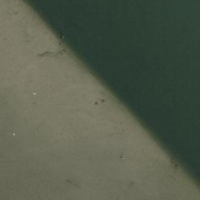
EUNIS habitat code: 15
Species observed at this site:
Anas acuta
Phalacrocorax carbo
Podiceps cristatus
Larus michahellis
Cygnus olor
Anas crecca
Anser anser